Field crop: maize
Growth stage: 2
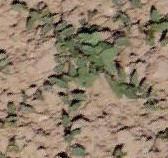
Species: convolvulus